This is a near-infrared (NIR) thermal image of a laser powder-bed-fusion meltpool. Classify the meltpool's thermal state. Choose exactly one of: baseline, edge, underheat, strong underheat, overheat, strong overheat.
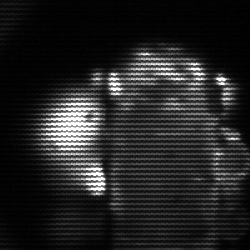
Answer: strong underheat